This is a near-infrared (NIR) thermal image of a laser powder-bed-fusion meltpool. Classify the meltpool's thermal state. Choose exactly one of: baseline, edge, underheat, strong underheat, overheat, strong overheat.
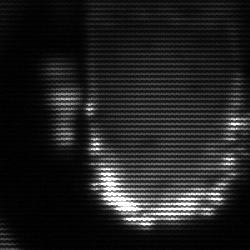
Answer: baseline